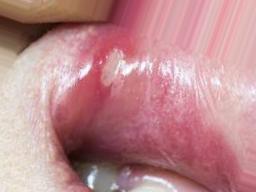
Condition: Mouth Ulcer